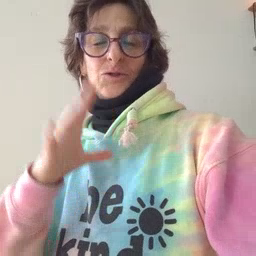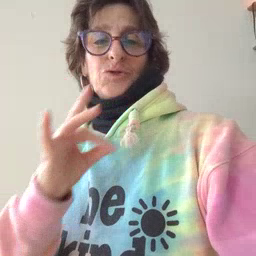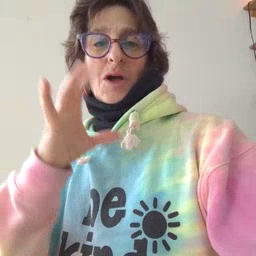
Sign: story